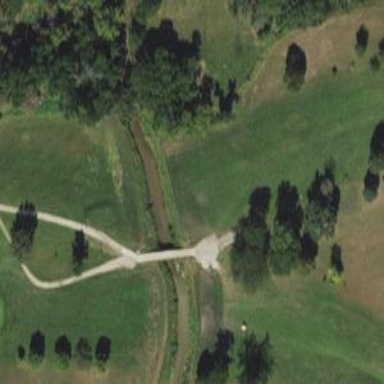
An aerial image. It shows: Path used for both walking and golf.